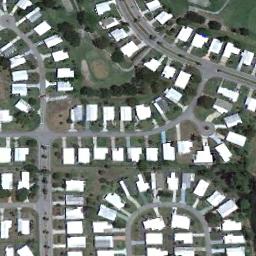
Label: mobile_home_park